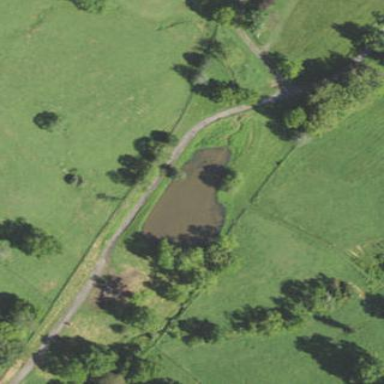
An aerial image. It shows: Pond surrounded by natural water.